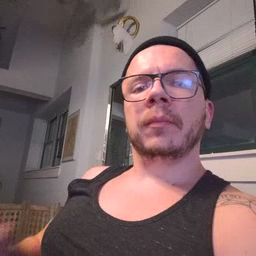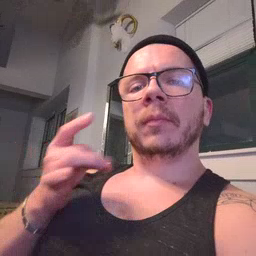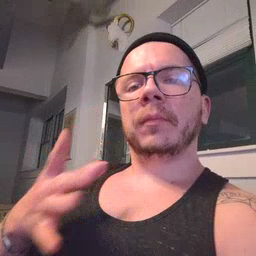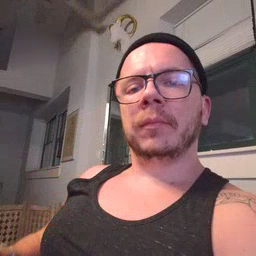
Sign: hate